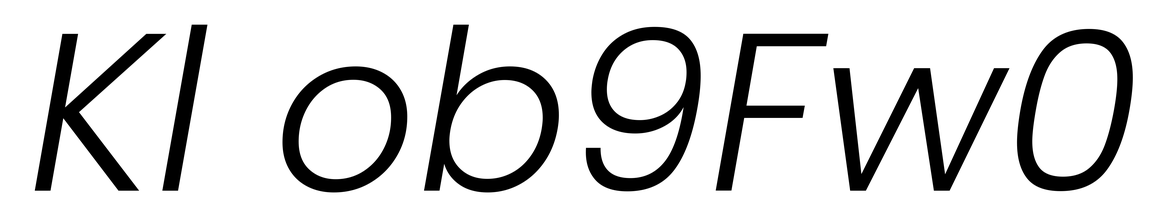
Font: Poppins-LightItalic